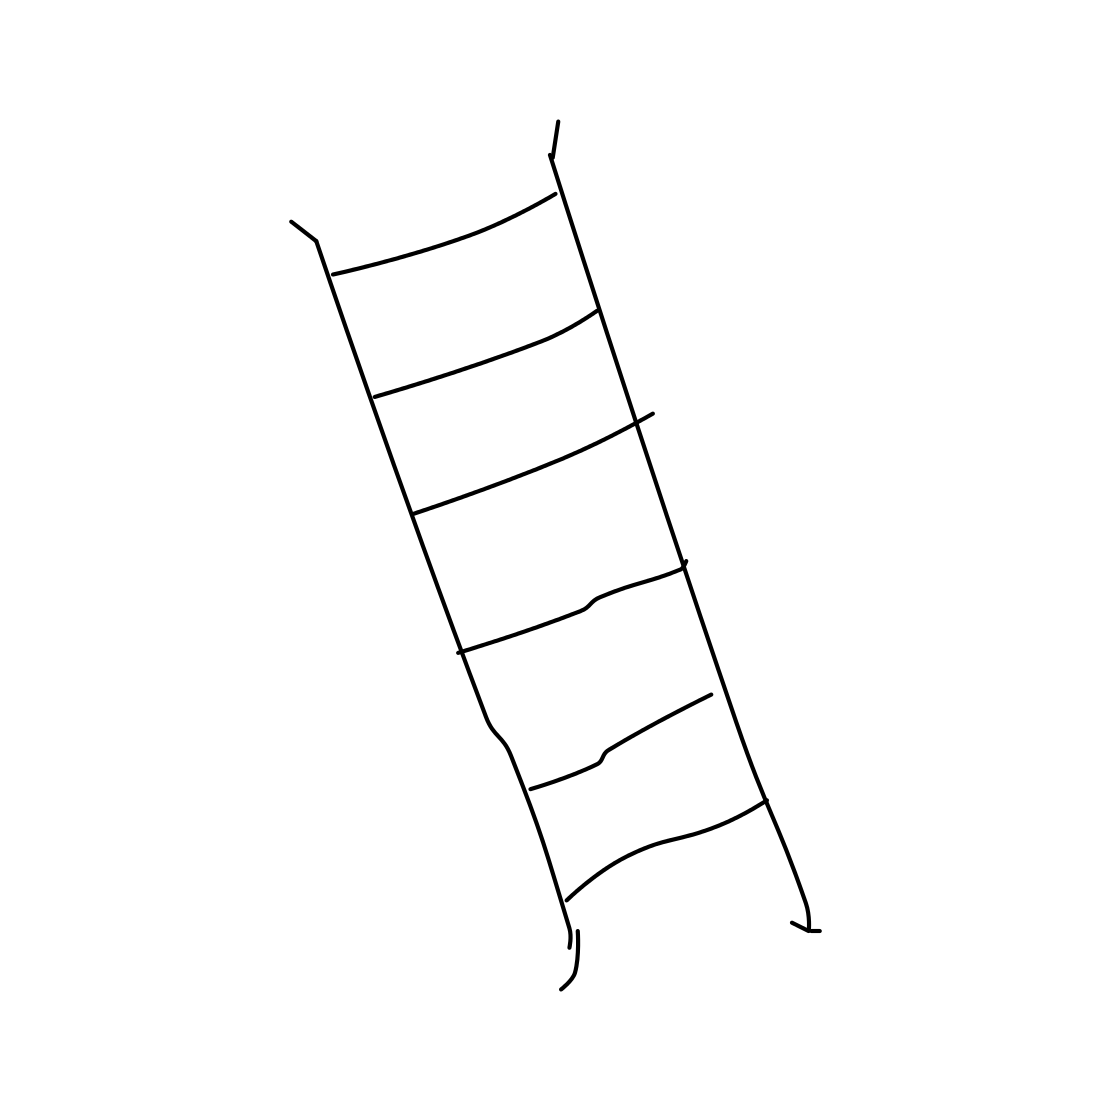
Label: ladder